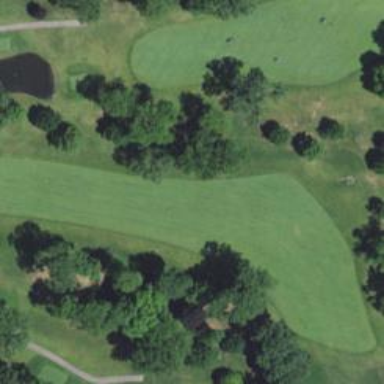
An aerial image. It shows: View of golf hole.